Brain MRI, t2w sequence, axial 2D slice.
Patient: age 25, sex F, weight 78 kg, height 1.78 m
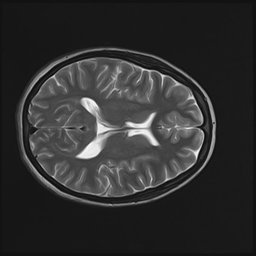